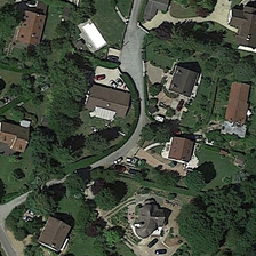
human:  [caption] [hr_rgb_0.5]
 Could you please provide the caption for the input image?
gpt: in the middle residential streets are curved.

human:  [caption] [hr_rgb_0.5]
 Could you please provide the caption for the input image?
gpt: in the medium residential green area is large .

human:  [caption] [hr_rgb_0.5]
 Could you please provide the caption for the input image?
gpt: The medium house is bent.

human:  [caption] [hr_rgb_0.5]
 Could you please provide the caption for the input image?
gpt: In medium-sized residential areas, roads are curved.

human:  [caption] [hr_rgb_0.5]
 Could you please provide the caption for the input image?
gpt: Roads in medium sized residential areas